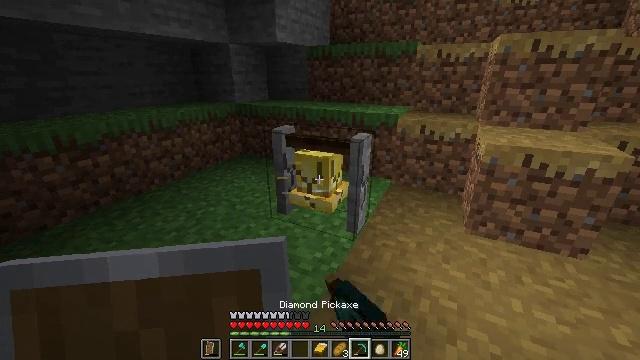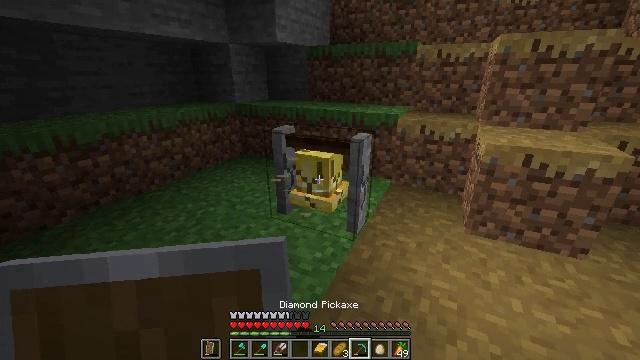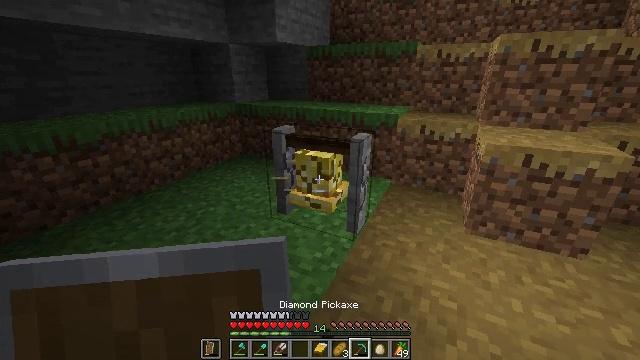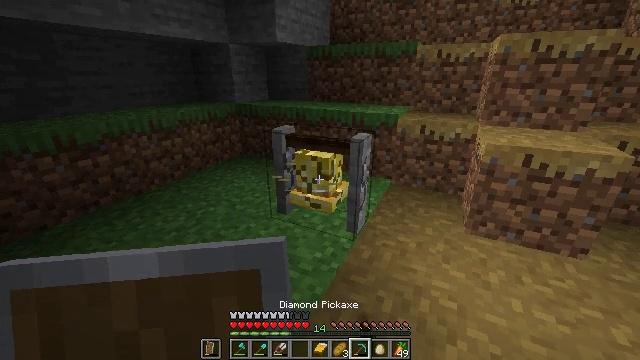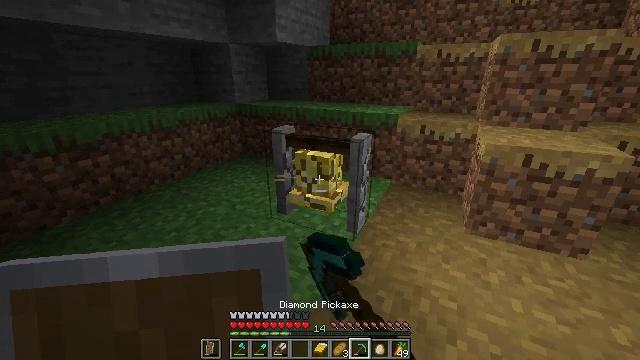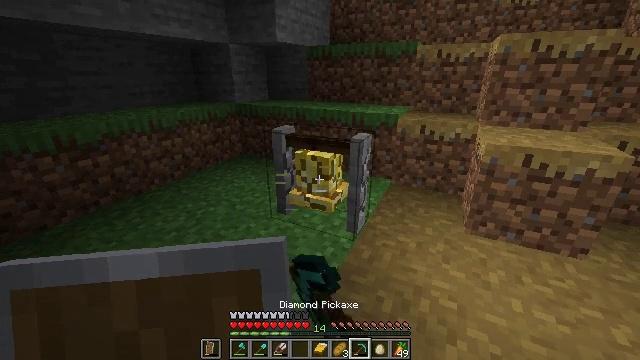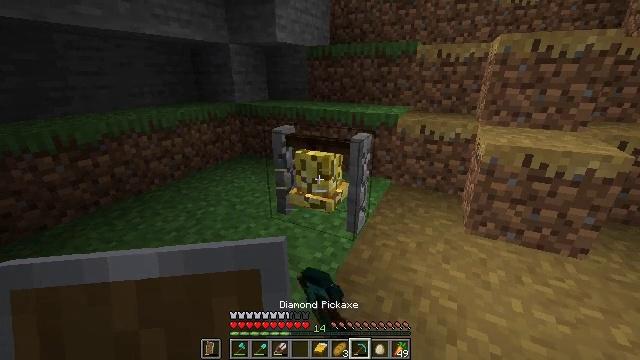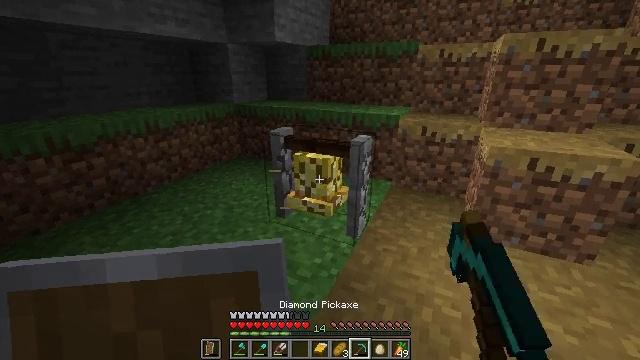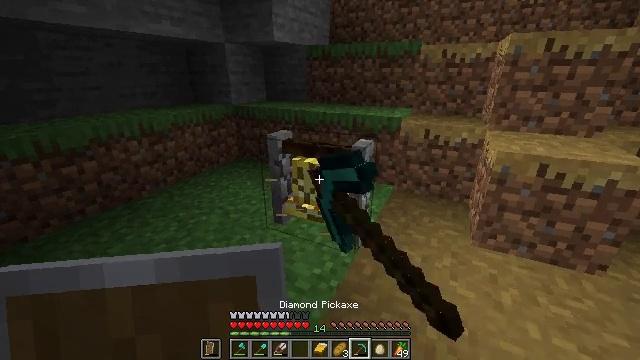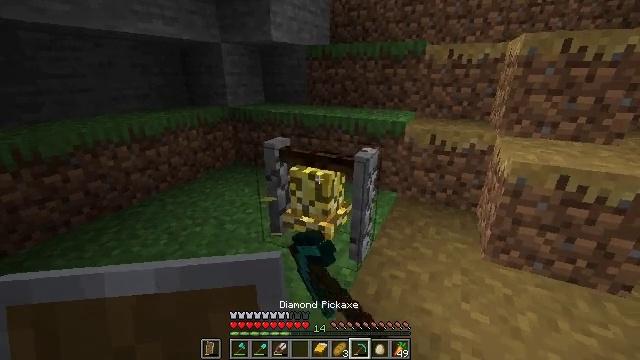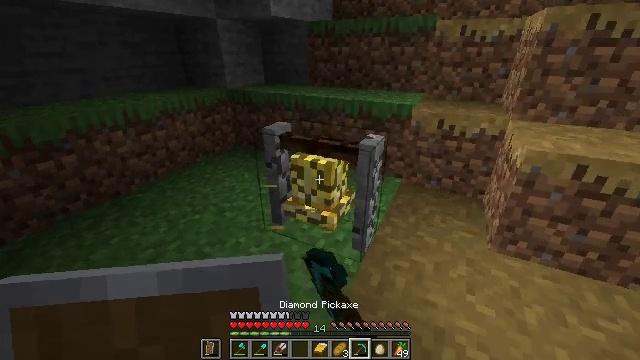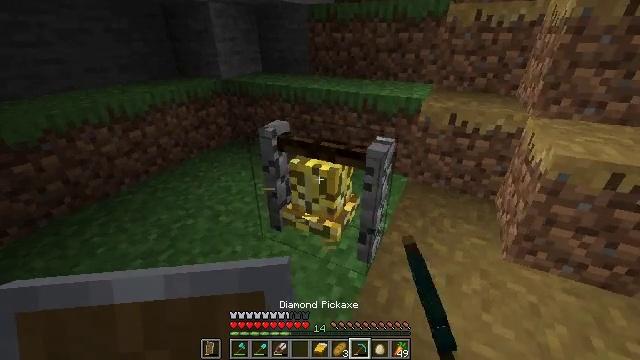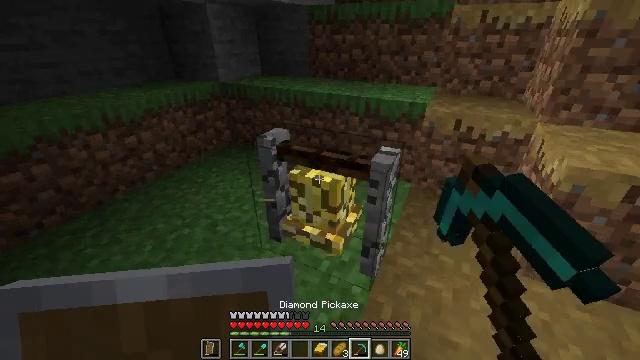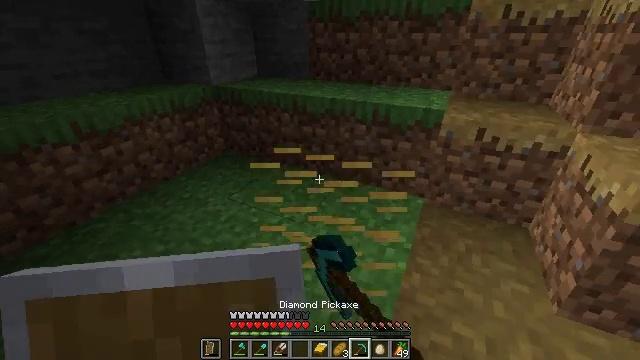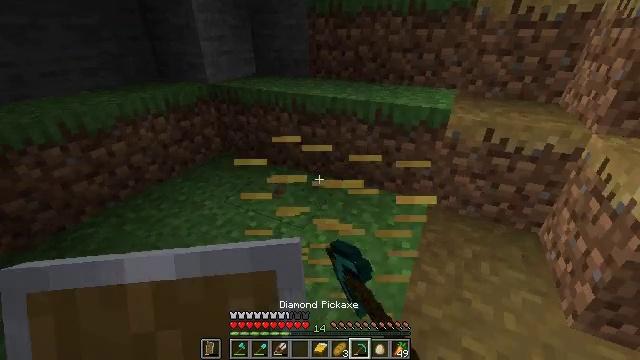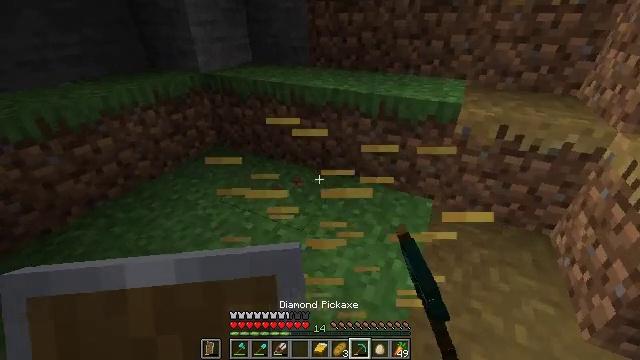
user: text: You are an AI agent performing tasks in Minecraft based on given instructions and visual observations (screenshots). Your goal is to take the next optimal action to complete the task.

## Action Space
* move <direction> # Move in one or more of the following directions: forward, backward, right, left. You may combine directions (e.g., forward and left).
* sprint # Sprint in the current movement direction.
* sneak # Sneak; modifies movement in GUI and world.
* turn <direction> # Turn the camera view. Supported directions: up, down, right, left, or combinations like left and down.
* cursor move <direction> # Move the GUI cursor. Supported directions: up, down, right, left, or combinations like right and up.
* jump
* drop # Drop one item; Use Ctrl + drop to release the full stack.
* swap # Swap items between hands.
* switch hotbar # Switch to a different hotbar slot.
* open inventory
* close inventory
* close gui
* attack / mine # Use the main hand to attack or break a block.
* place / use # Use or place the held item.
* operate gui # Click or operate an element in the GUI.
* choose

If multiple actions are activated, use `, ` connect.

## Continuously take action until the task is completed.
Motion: motion action
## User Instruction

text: Mine the bell from its post.
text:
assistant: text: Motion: attack / mine
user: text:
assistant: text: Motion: attack / mine
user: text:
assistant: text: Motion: attack / mine
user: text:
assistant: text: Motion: attack / mine
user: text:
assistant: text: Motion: attack / mine
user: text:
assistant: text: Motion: attack / mine
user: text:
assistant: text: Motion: move forward, attack / mine
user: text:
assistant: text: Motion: move forward, attack / mine
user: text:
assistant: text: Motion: move forward, attack / mine
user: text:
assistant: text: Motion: move forward, turn down, attack / mine
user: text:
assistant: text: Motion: move forward, turn down, attack / mine
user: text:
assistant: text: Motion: move forward, attack / mine
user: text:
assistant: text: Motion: move forward, attack / mine
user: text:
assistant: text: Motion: move forward, attack / mine
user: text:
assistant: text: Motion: move forward, turn down, attack / mine
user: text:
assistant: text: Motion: turn right and down, attack / mine
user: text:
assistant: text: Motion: turn down, attack / mine
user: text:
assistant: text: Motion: attack / mine